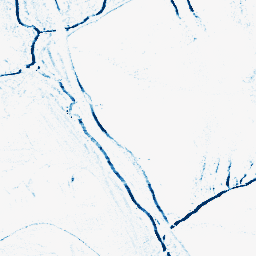
Category: morphological
Decomposition family: morphological_rect
Decomposition parameters: operation: closing
width: 5
height: 3
Upsampling method: regularized
Upsampling parameters: scale: 2
lambda_reg: 0.01
Upsampling scale: 2